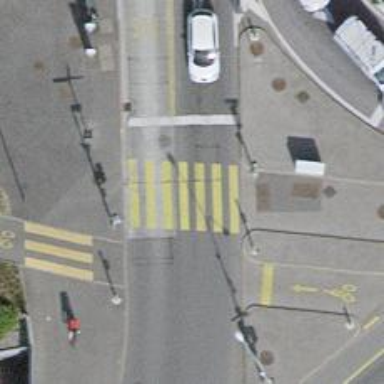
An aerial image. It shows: Crossing with traffic signals.